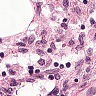
Metastatic tissue present: no